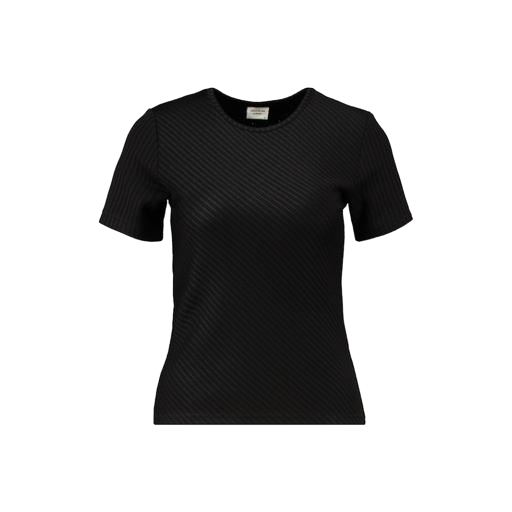
black geo-print t-shirt only macy, black structured bonded mesh tee, black ribbed t-shirt, white background